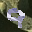
Label: 9